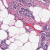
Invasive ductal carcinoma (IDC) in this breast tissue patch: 1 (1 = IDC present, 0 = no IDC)